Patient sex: M
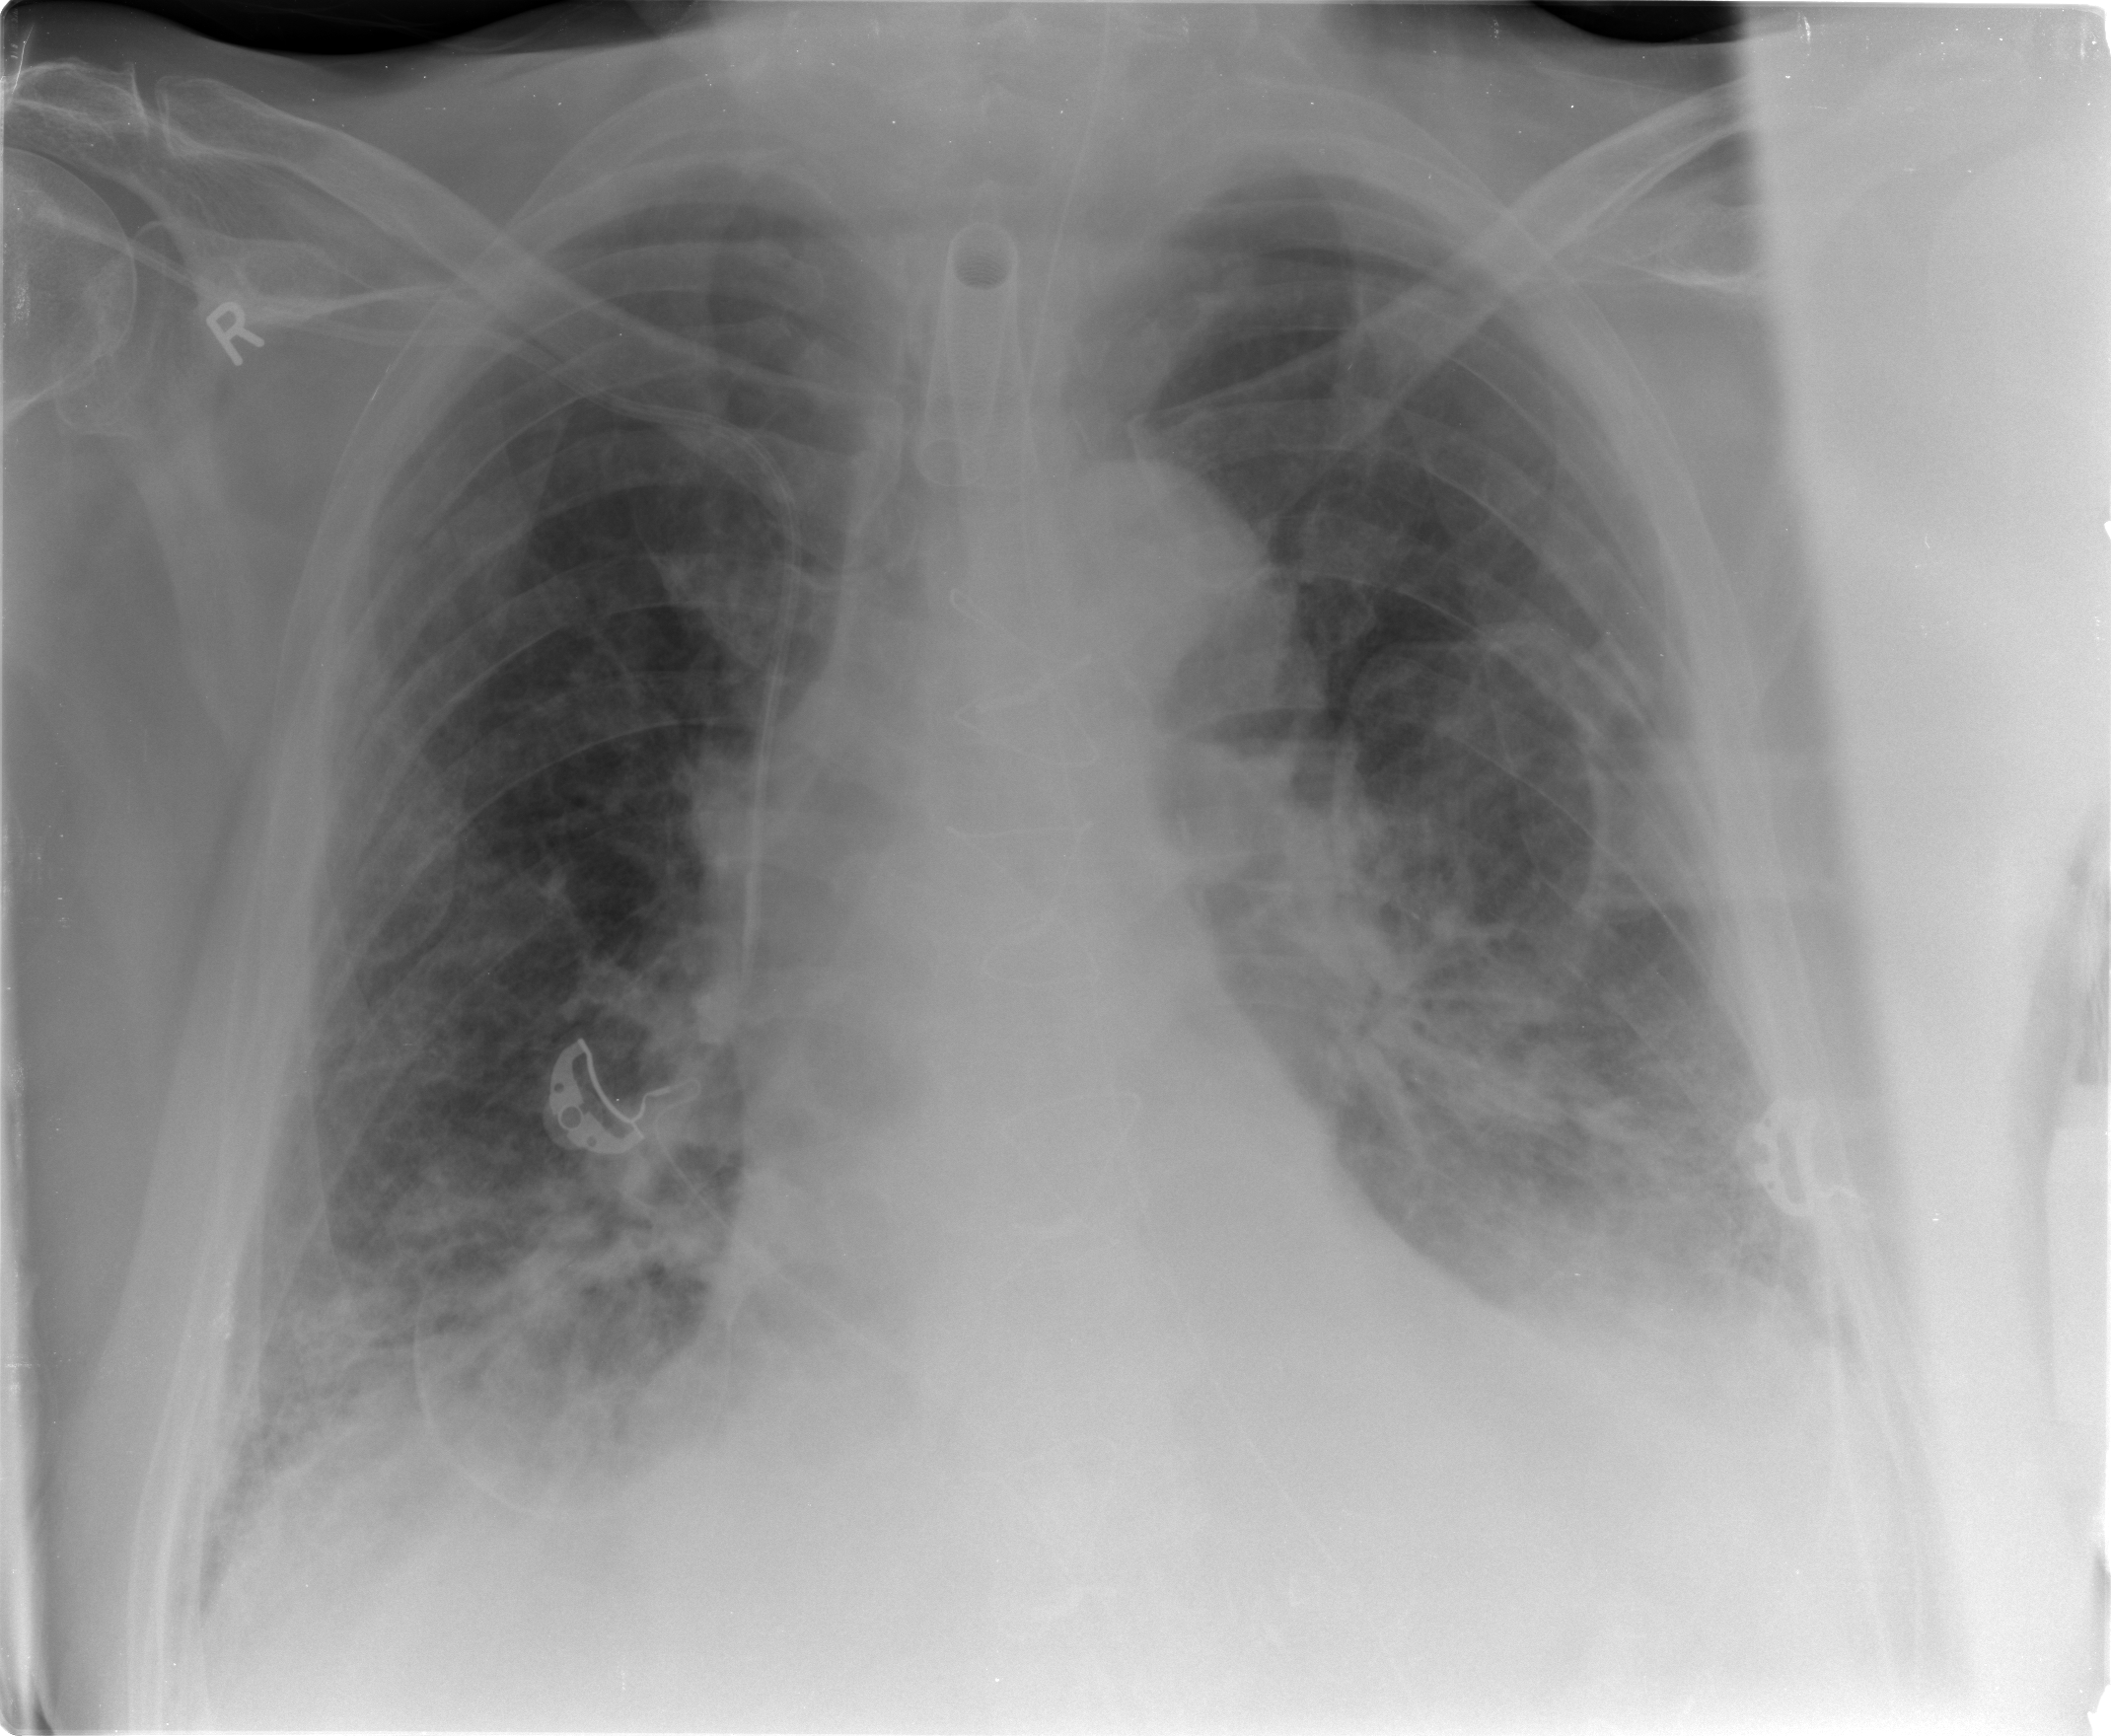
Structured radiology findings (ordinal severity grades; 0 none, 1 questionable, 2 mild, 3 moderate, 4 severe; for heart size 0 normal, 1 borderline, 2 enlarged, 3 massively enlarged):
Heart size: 1
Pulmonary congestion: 2
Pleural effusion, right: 2
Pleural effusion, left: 2
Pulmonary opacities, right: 2
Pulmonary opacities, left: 3
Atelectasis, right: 2
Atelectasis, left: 2